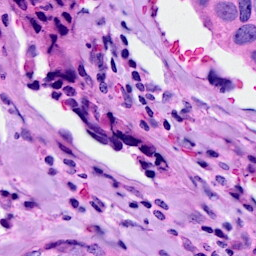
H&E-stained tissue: Breast